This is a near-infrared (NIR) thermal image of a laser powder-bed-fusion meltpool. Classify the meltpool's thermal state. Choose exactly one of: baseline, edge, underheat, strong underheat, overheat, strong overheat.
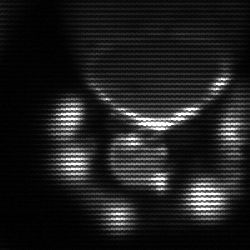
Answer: edge